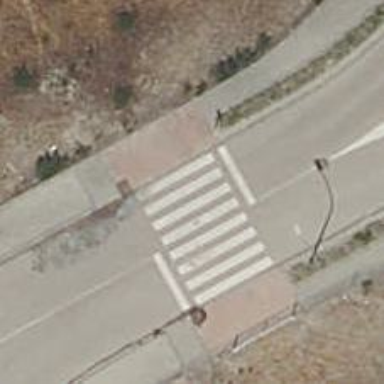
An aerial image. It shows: Crossing on the road.